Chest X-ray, PA view. Patient: 47 years old, sex F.
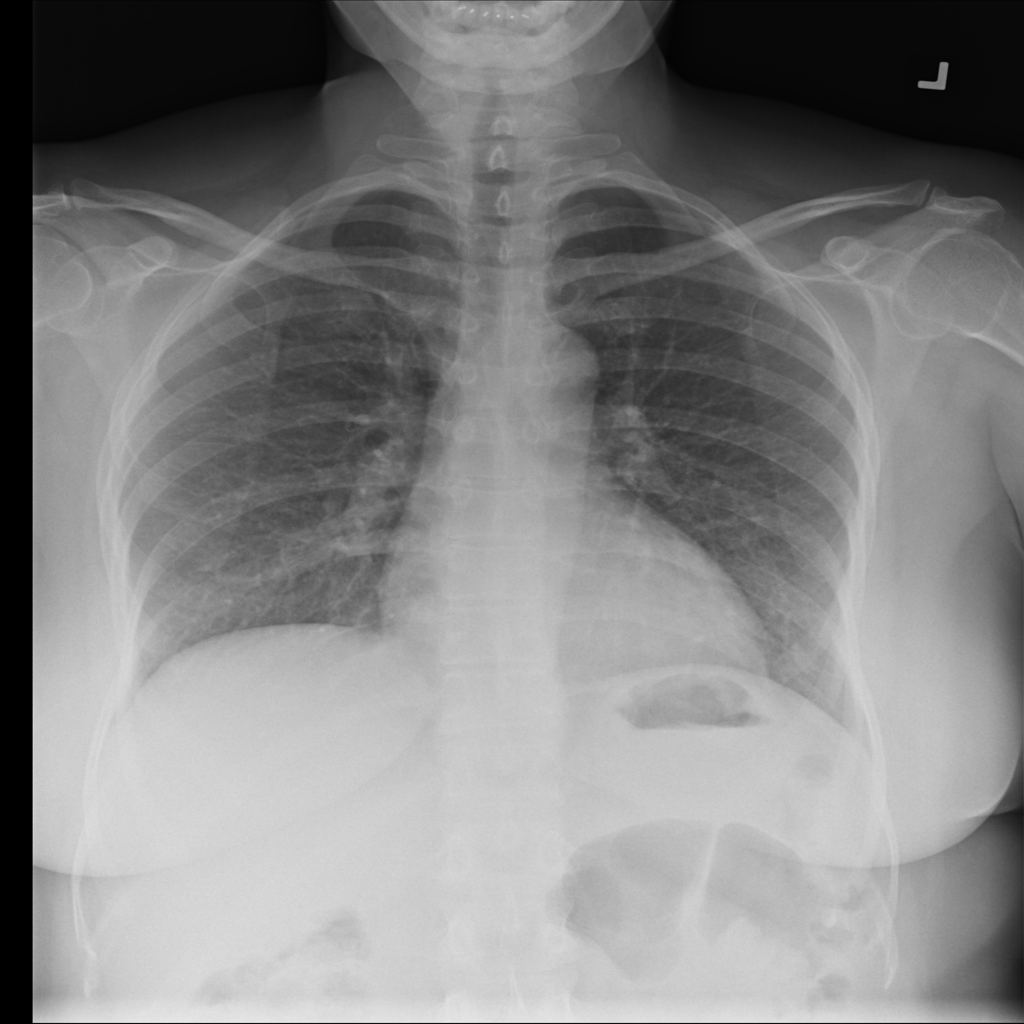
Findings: Cardiomegaly